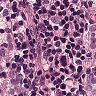
Metastatic tissue present: yes